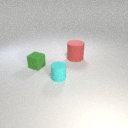
small green rubber cube behind small cyan rubber cylinder